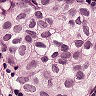
Metastatic tissue present: yes